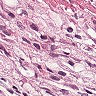
Metastatic tissue present: no